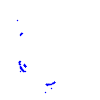
Particle: kaon